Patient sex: M
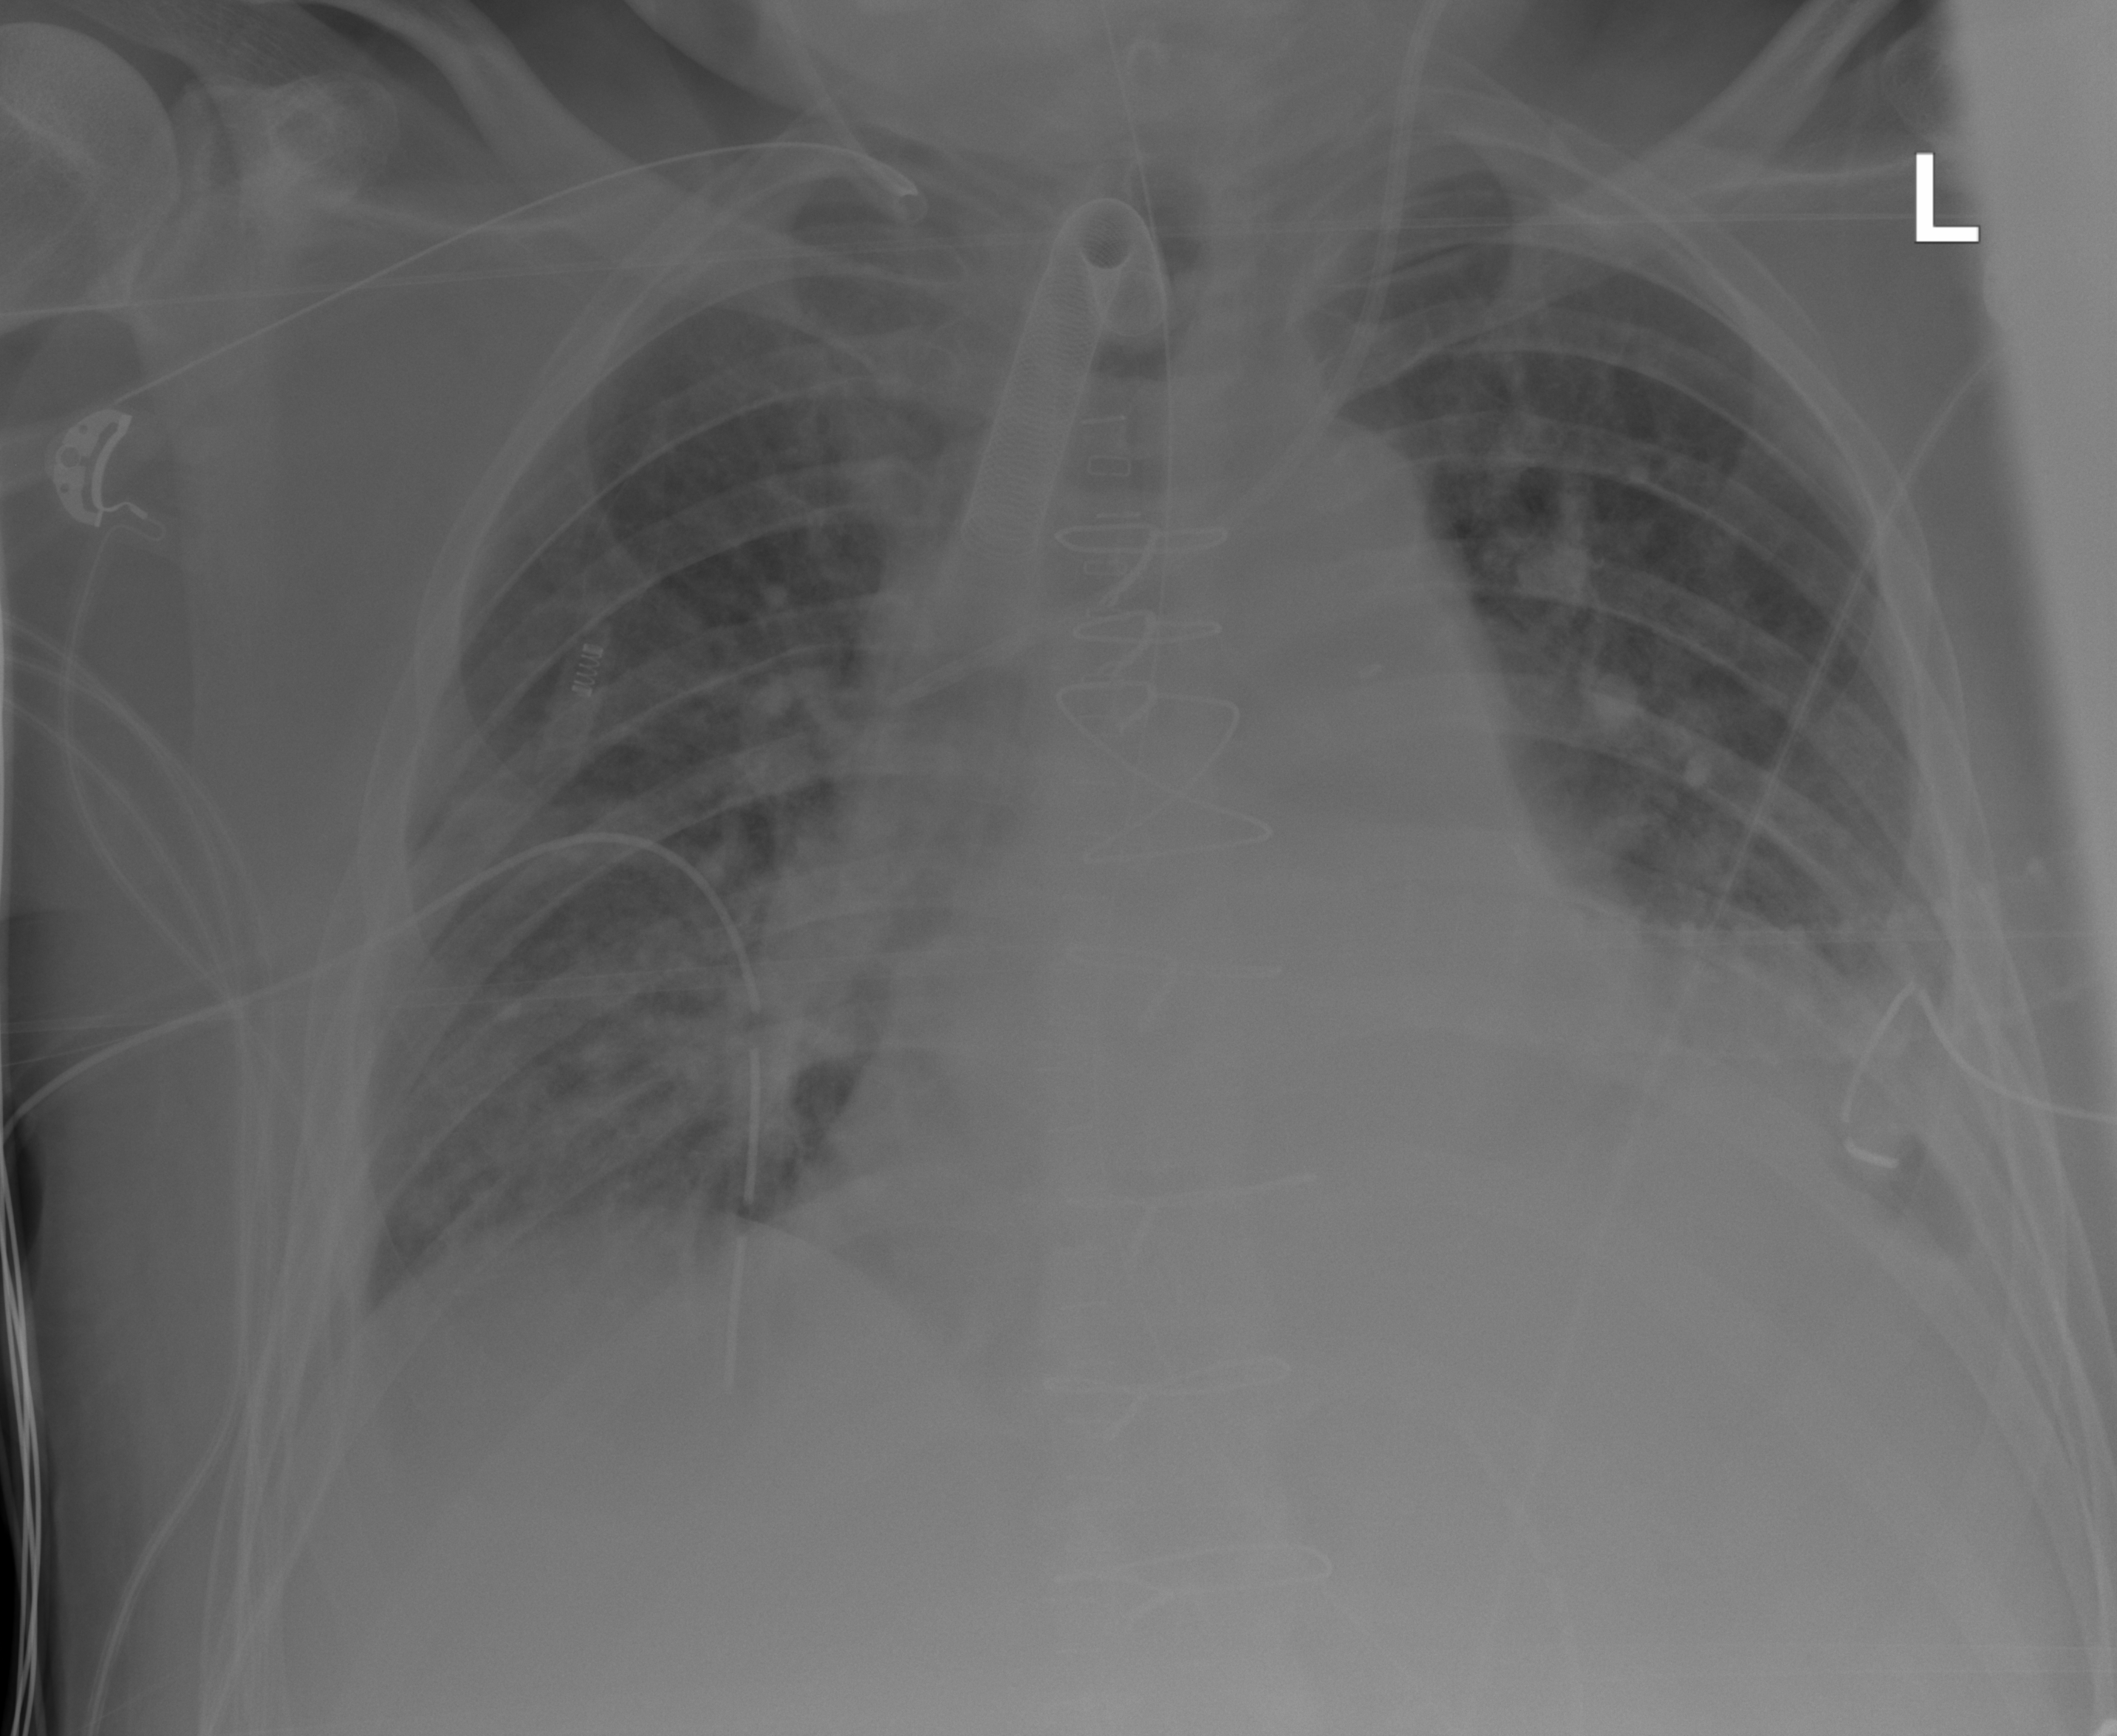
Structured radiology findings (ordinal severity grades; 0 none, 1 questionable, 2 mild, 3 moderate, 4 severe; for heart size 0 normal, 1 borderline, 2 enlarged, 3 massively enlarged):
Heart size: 2
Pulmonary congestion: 3
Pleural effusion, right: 0
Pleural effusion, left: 2
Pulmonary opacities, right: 2
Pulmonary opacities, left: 2
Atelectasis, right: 0
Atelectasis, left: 2